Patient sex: F
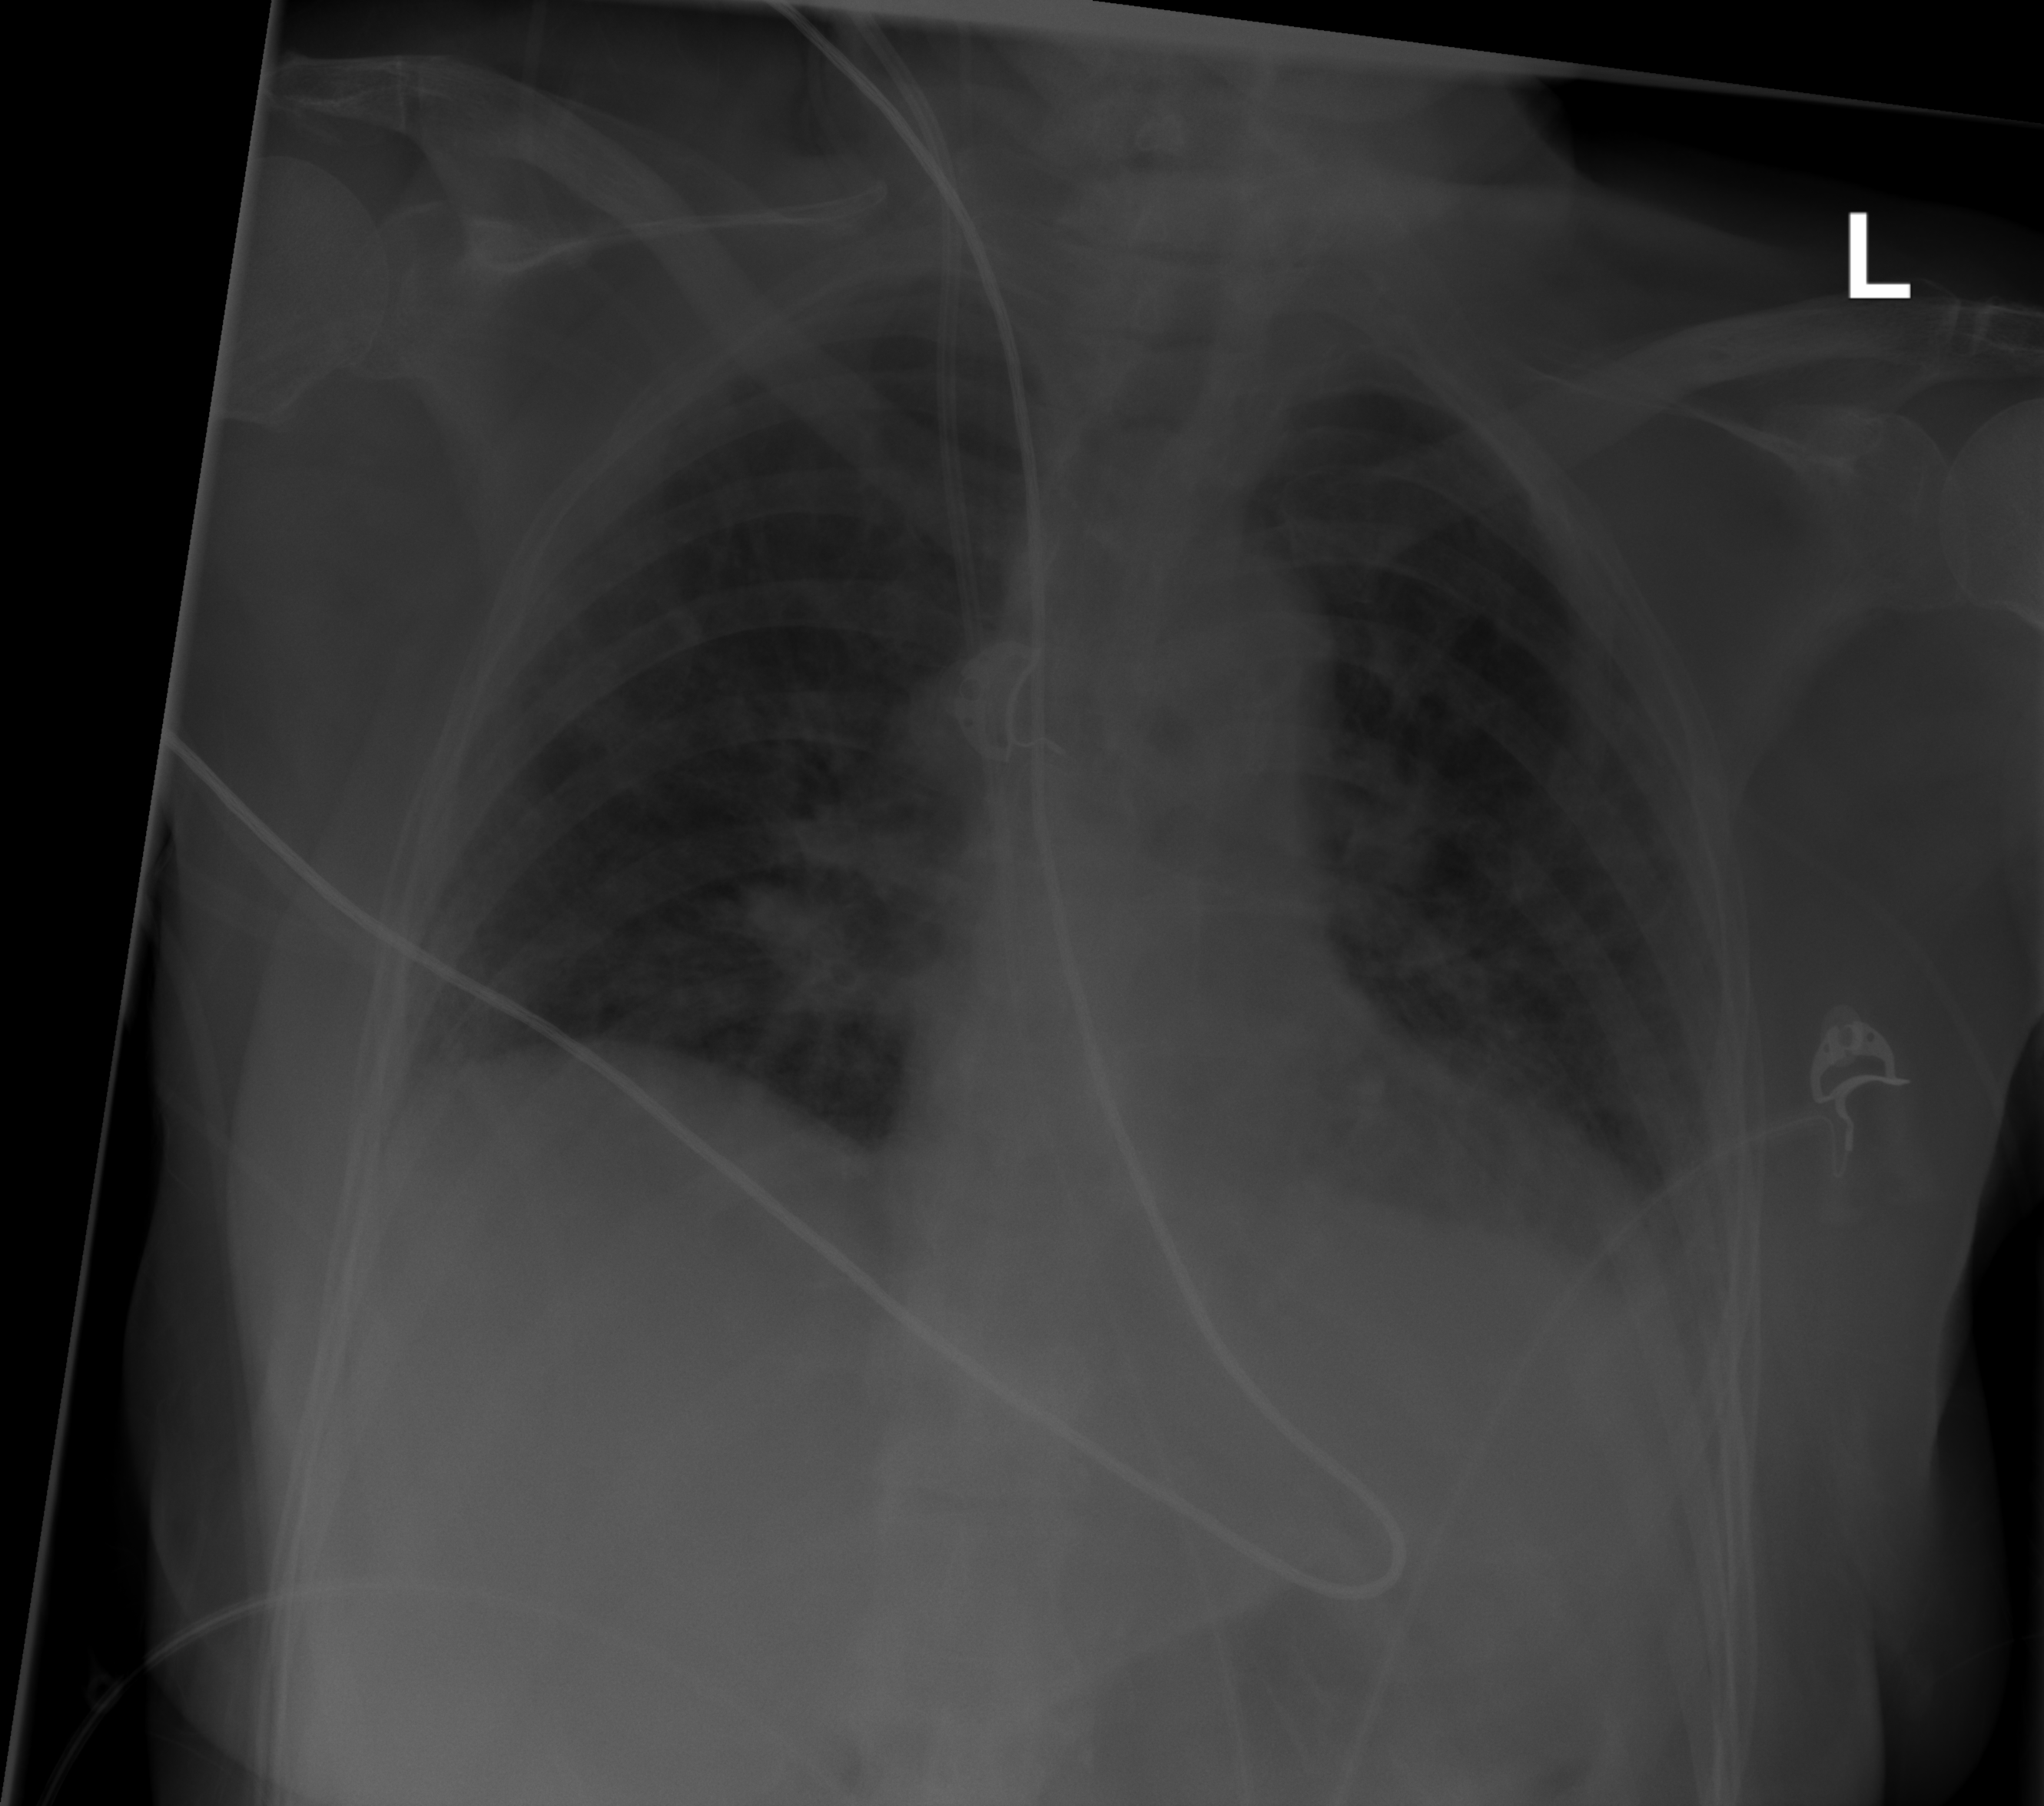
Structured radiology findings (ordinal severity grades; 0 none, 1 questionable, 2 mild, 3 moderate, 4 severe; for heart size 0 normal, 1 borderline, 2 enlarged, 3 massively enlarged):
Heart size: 0
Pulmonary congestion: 1
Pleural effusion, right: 0
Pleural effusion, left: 0
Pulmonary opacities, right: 2
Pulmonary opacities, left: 2
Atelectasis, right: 0
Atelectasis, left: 0